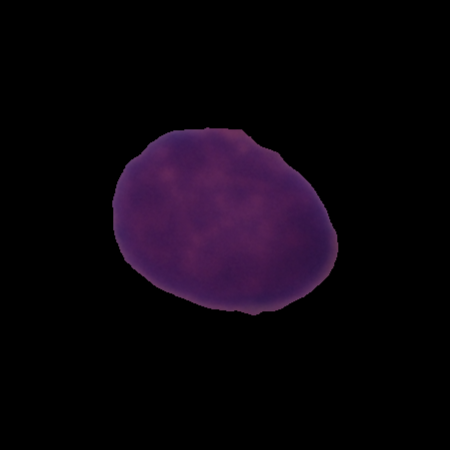
Label: healthy